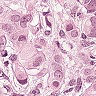
Metastatic tissue present: yes